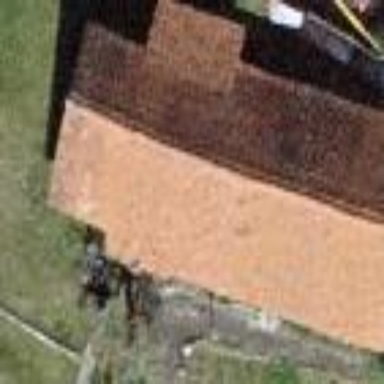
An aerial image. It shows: Garage building.